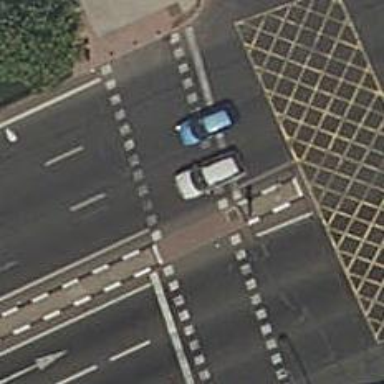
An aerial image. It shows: Road crossing with traffic signals.